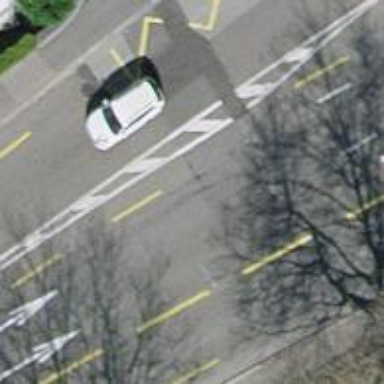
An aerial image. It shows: Primary highway with asphalt surface and trolley wires.